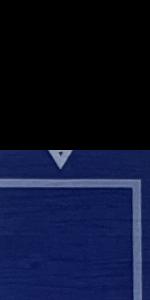
Label: Empty